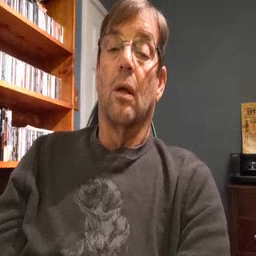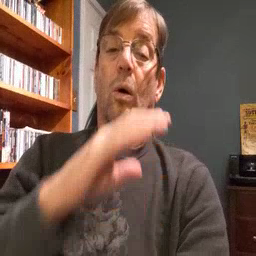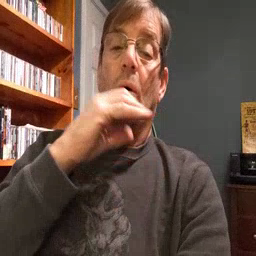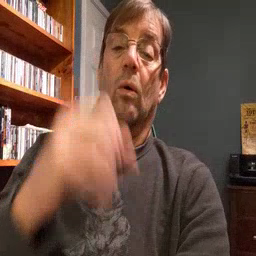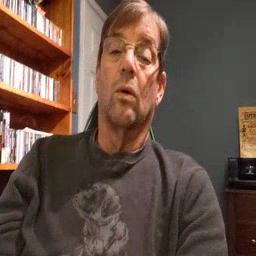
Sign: old